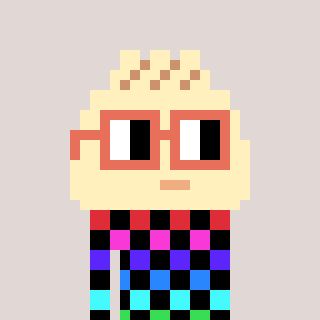
a pixel art character with square orange glasses, a porkbao-shaped head and a magenta-colored body on a warm background